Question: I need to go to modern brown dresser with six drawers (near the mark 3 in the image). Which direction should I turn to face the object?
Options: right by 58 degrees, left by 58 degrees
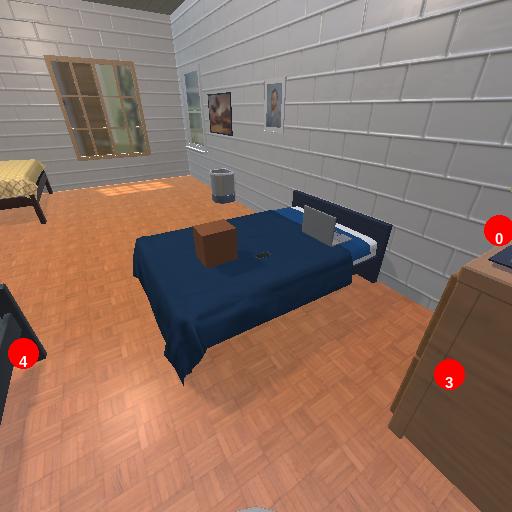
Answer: right by 58 degrees